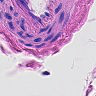
Metastatic tissue present: no